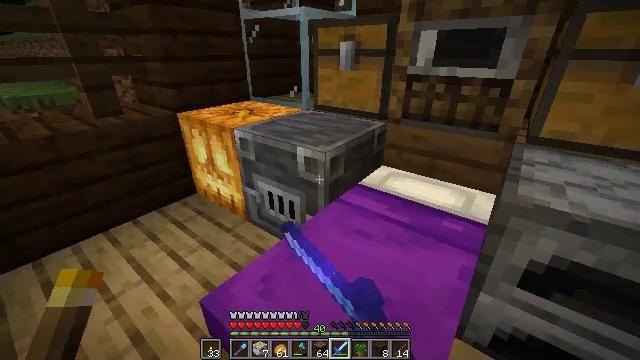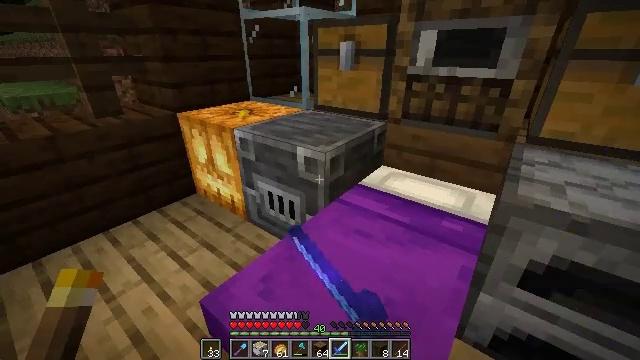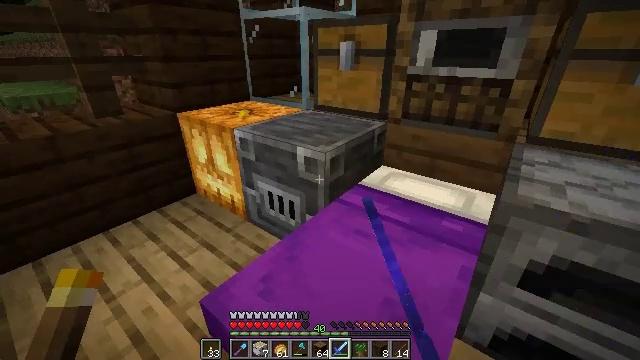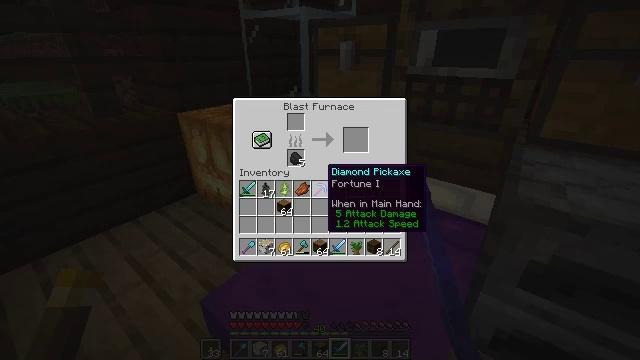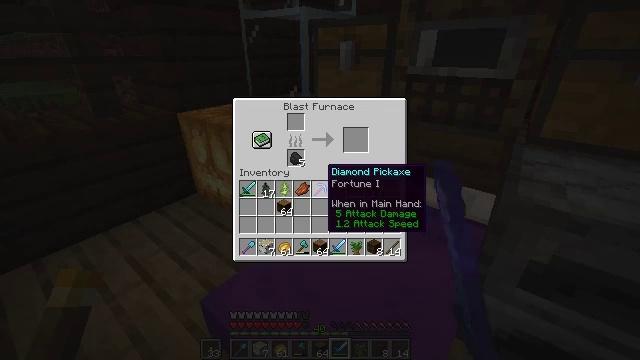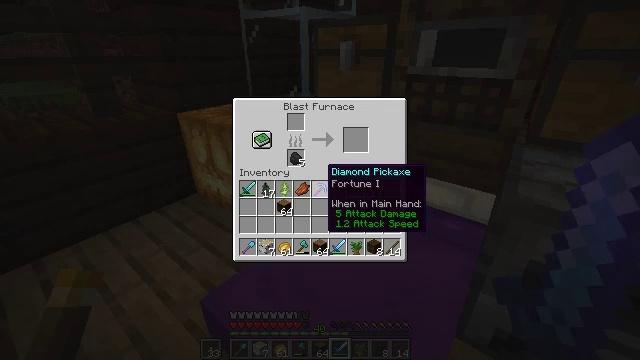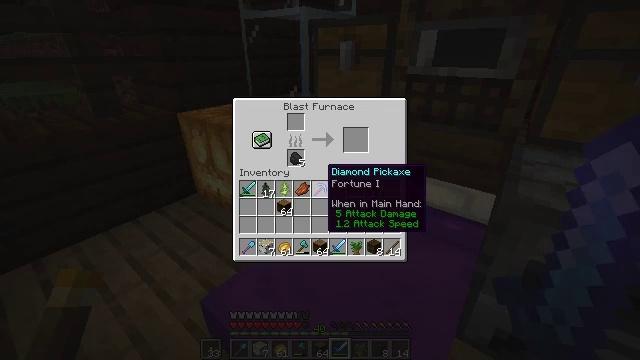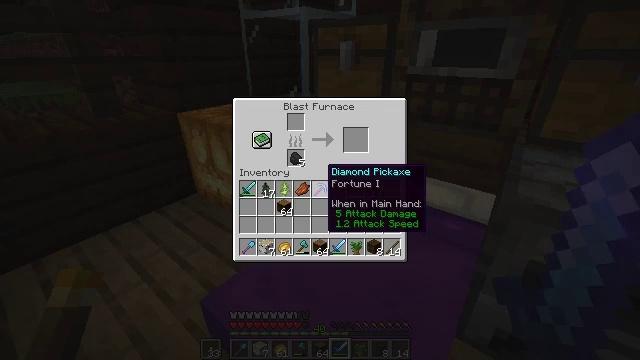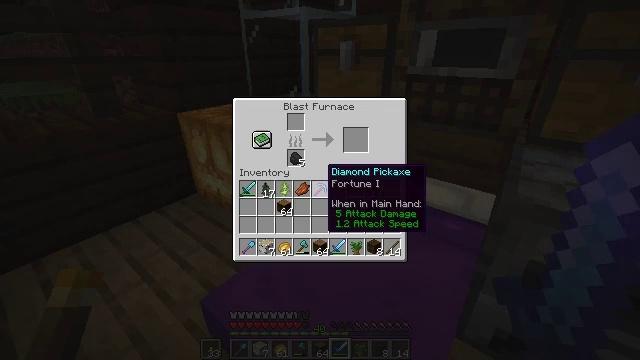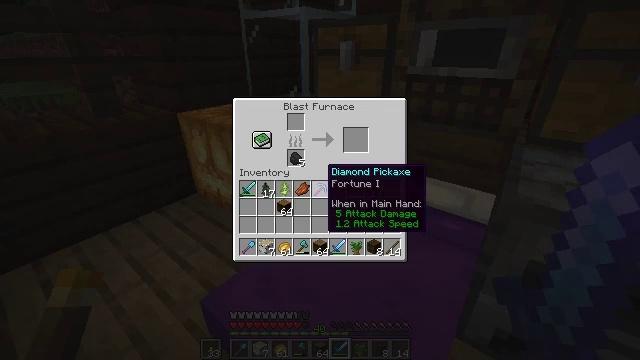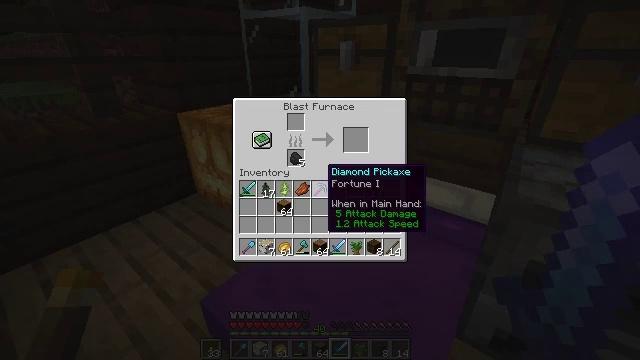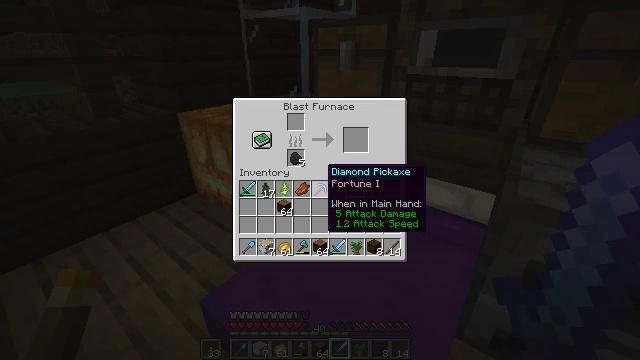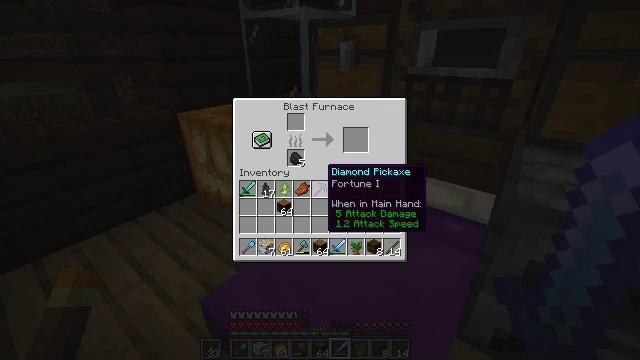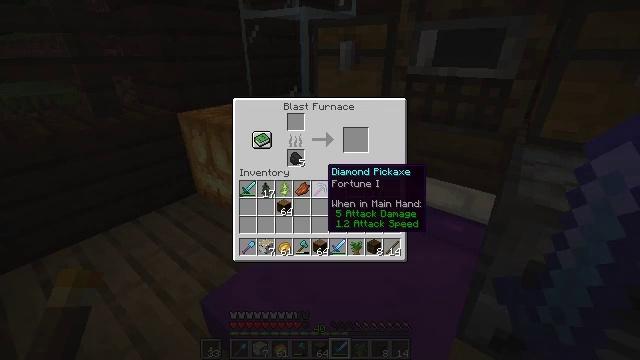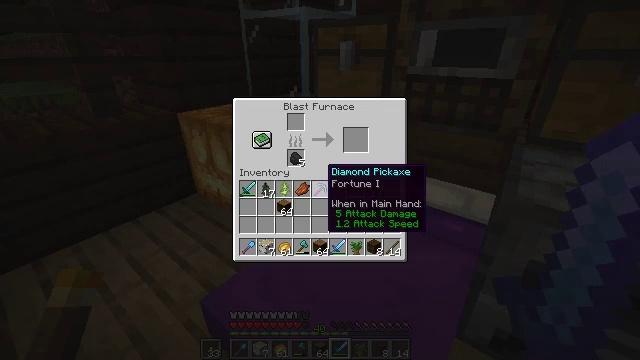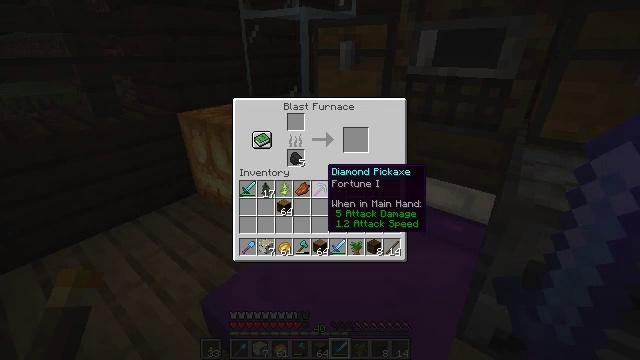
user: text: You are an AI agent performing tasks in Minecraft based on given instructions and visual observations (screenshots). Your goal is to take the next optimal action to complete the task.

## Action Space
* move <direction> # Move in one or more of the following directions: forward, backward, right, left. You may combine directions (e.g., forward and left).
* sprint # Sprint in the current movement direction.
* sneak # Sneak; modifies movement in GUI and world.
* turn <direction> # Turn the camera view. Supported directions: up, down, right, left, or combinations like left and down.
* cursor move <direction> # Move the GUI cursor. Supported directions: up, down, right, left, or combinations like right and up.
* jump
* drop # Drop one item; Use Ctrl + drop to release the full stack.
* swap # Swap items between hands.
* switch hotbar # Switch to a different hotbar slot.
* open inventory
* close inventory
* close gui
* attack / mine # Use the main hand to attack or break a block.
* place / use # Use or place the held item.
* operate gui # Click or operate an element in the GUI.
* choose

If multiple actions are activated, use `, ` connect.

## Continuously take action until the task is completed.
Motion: motion action
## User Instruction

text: Mine oak leaves.
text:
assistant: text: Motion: use / place
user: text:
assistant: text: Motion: no_op
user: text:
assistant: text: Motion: open gui
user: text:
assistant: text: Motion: no_op
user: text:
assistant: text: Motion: no_op
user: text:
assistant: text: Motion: no_op
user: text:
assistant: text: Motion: no_op
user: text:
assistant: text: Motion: no_op
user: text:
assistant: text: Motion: no_op
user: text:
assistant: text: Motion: no_op
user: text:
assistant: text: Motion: no_op
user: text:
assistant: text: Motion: no_op
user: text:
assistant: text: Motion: no_op
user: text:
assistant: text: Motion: no_op
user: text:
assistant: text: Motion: no_op
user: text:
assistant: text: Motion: no_op
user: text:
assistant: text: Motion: no_op
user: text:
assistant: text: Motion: no_op
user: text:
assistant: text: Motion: no_op
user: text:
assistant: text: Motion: cursor move right
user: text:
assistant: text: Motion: cursor move right
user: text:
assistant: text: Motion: cursor move right
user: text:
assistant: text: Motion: no_op
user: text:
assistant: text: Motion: no_op
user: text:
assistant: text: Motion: no_op
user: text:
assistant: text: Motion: no_op
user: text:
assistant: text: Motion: no_op
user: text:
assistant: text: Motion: no_op
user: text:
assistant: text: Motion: no_op
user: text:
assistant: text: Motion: no_op